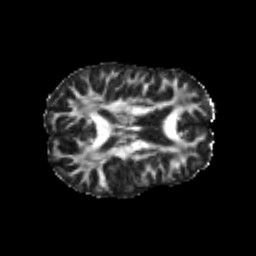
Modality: FA
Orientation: axial
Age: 20
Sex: female
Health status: healthy
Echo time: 0.074 s